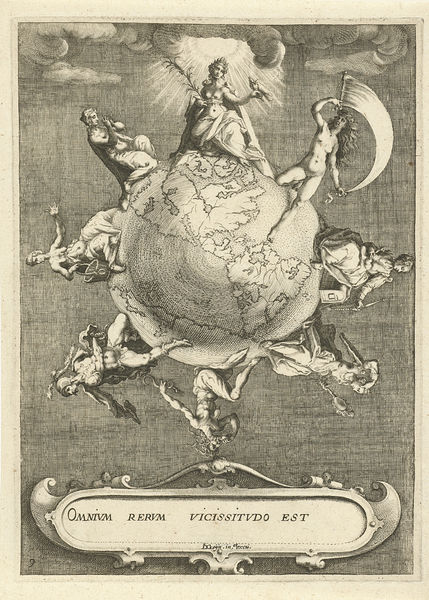
Titel: Omnium rerum Vicissitudo est (titel op object)
Künstler: Zacharias Dolendo
Standort: Amsterdam
Institution: Rijksmuseum
Schlagwörter: himmel, meer, vogel, wasser, wolken, frauen, menschen, frau, kleider, licht, wolke, sonne, rund, schrift, segel, fahne, graphik, amerika, figuren, men, white, women, tafel, black, figures, old, woman, inschrift, print, druck, druckgraphik, allegorie, erdkugel, serie, götter, cloud, clouds, gods, heaven, nude, nudes, sky, toga, sun, light, welt, mother, etching, illustration, universum, antikisch, flag, latein, art, bare, breasts, god, goddess, godesses, kontinente, attribute, globe, mary, branch, kneeling, round, scythe, planeten, latin, world, text, earth, words, knife, queen, bucket, sphere, rays, sickle, seasons, planet, eight, occasio, rerum, omnium, vicissitudo, est, earth with gods, heaven around earth, north pole, classiccal, vicissttvdo, rerym, pspi